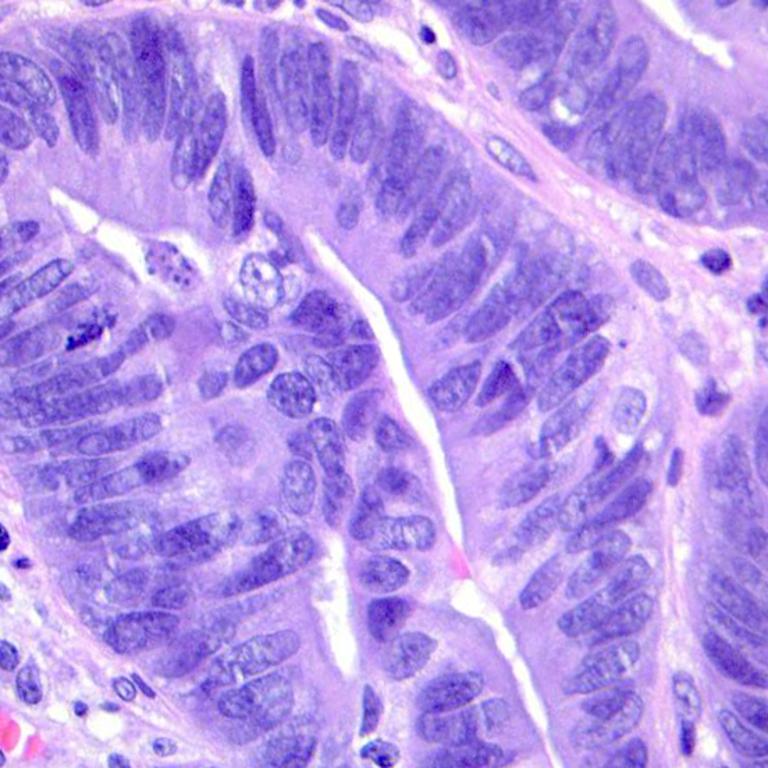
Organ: colon
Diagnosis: adenocarcinomas